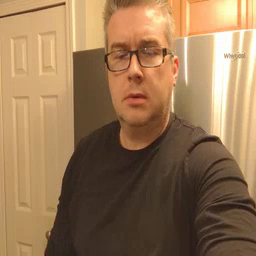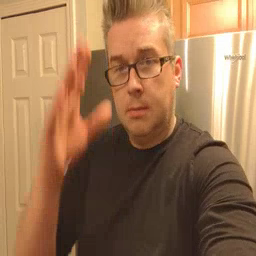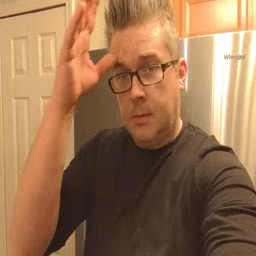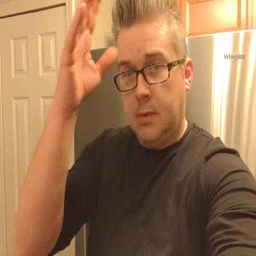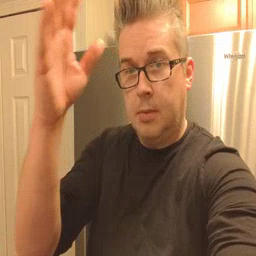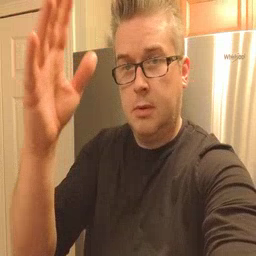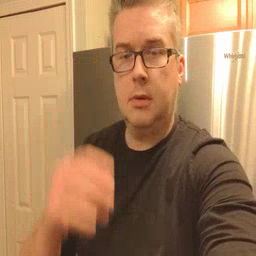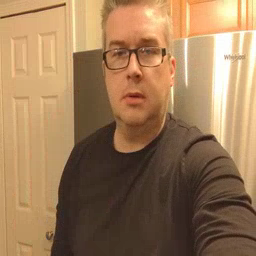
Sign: grandpa